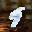
Label: 9